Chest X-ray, PA view. Patient: 35 years old, sex F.
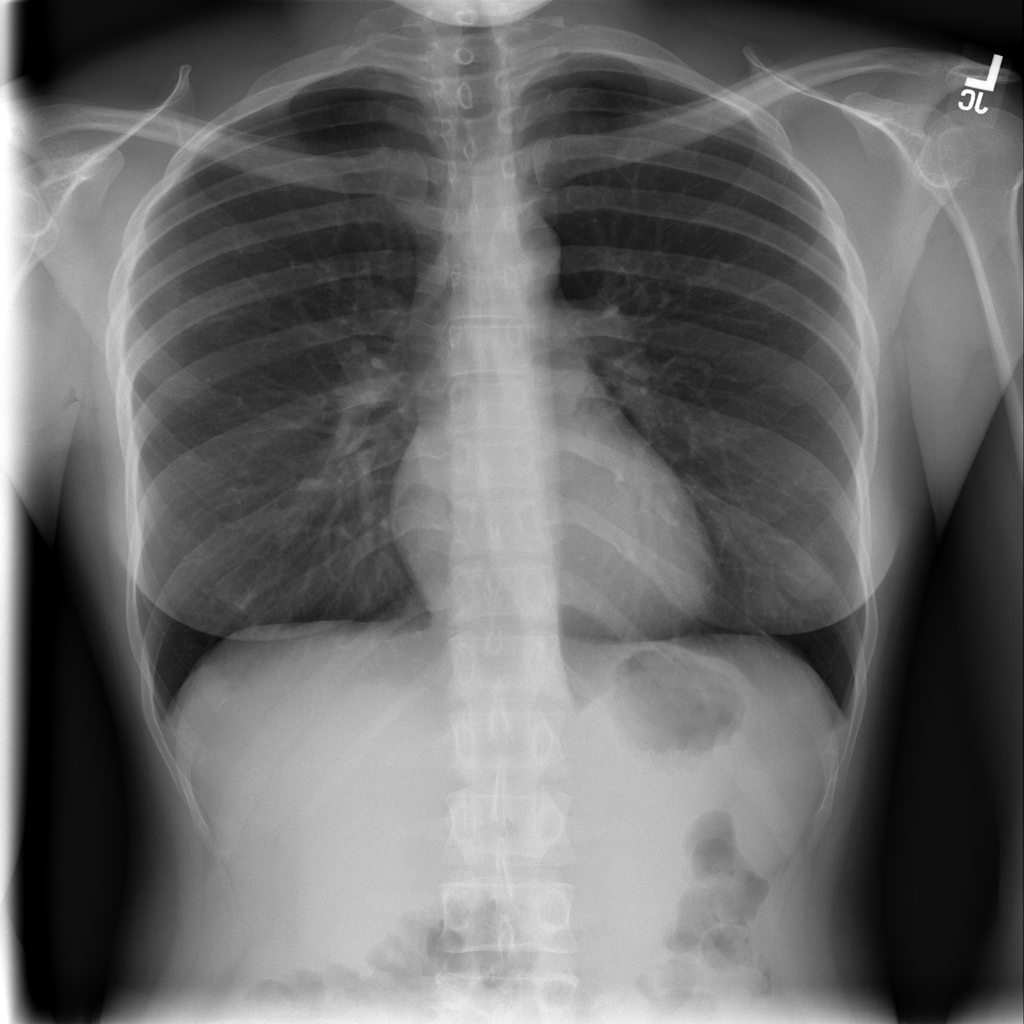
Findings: No Finding